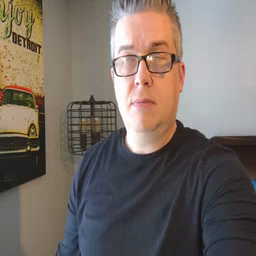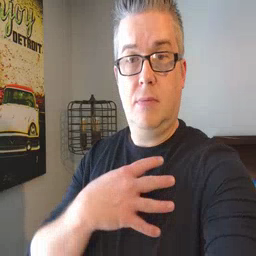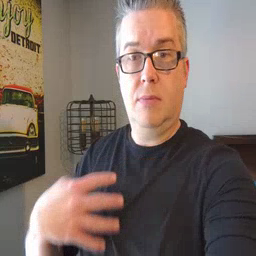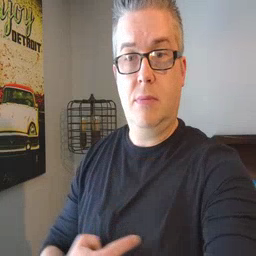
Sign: zebra